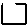
Label: square